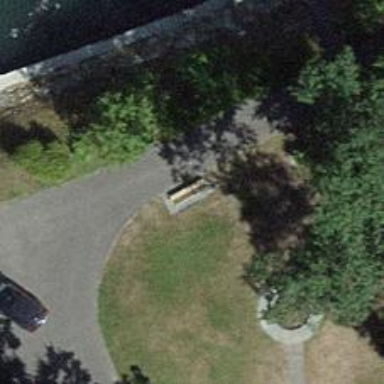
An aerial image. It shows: Red bench.